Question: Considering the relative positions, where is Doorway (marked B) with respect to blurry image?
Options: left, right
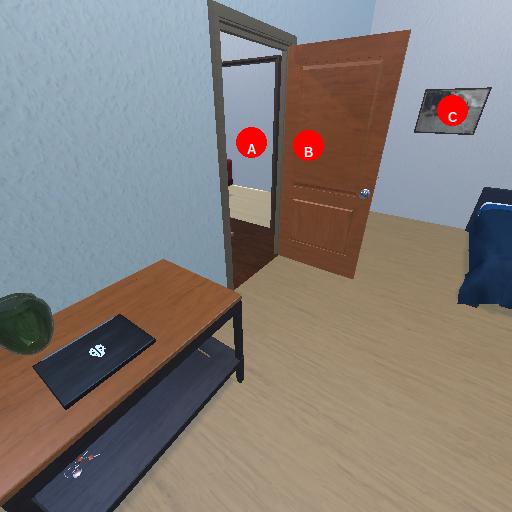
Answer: left